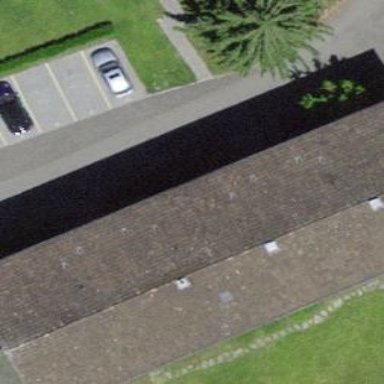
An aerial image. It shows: Gabled roof adorns the apartments building.